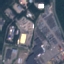
Land use / land cover: Industrial